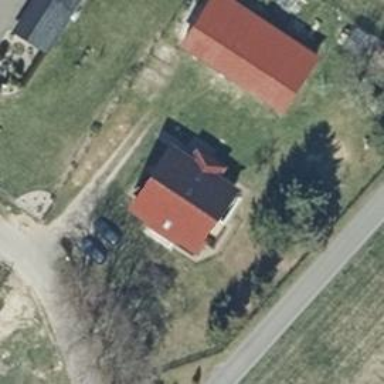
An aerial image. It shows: House with multiple parts.